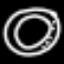
Label: donut